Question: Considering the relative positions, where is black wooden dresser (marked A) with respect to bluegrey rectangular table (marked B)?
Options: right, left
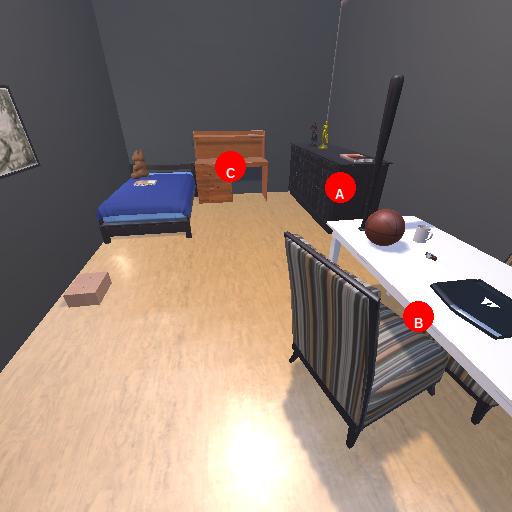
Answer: right